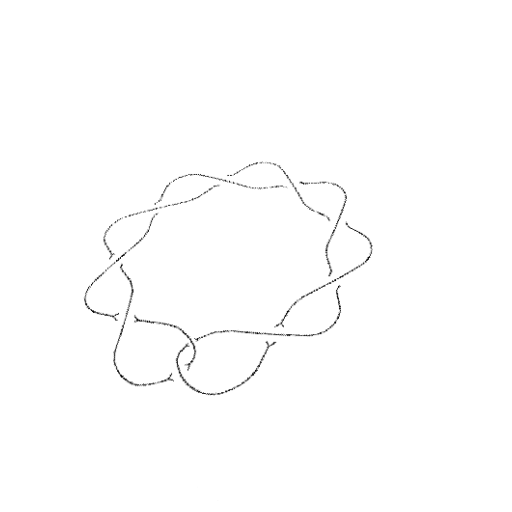
Crossing number: 10